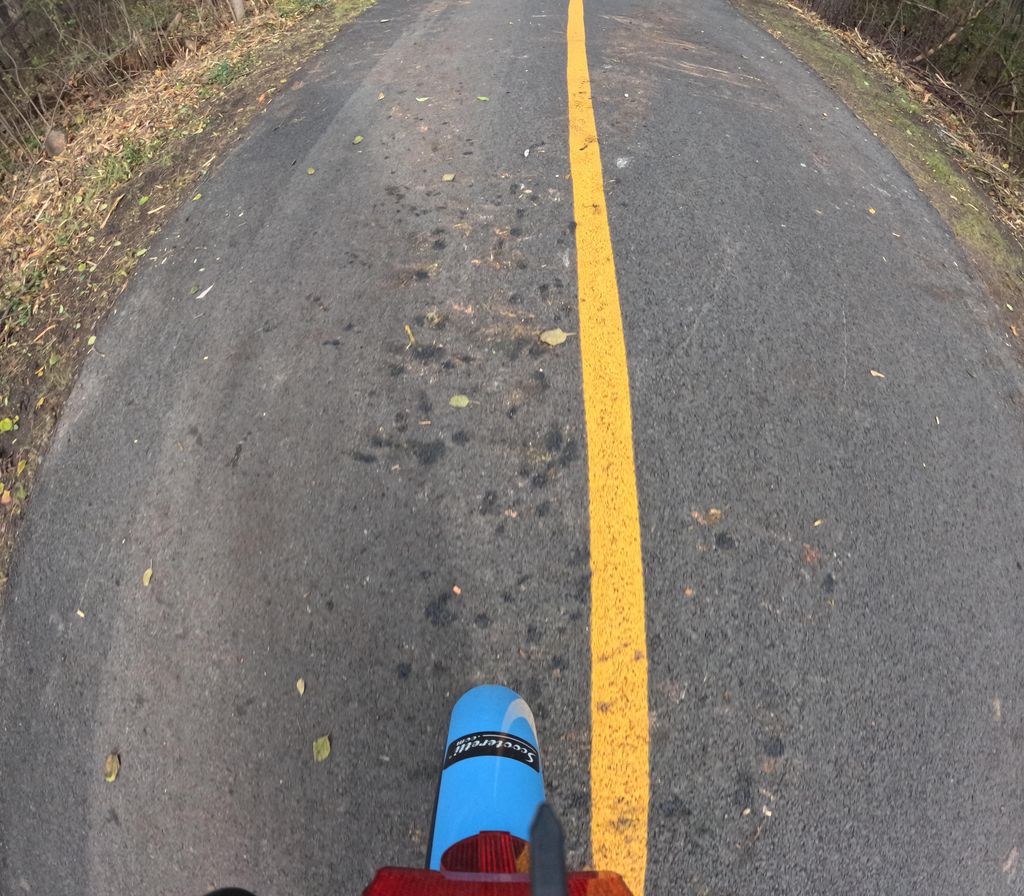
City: ottawa-gatineau